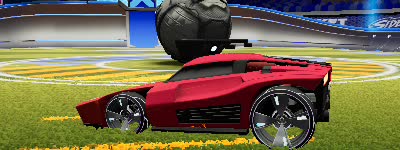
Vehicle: breakout